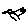
Label: bird